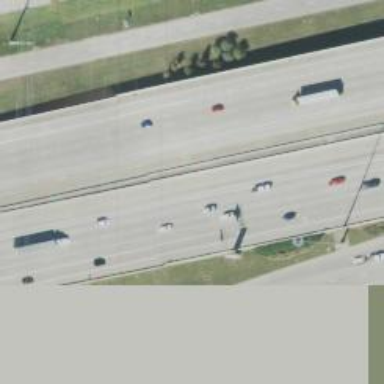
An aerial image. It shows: Motorway.